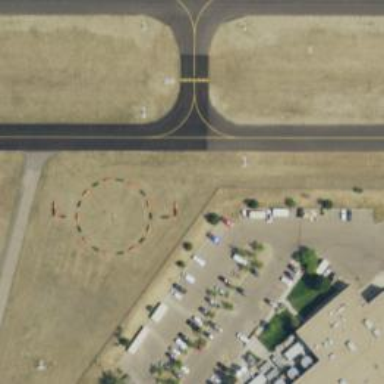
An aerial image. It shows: Asphalt taxiway in the airport.